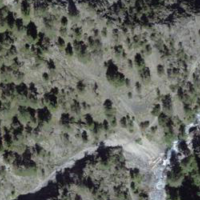
EUNIS habitat code: 31
Species observed at this site:
Cypripedium calceolus
Epipactis atrorubens